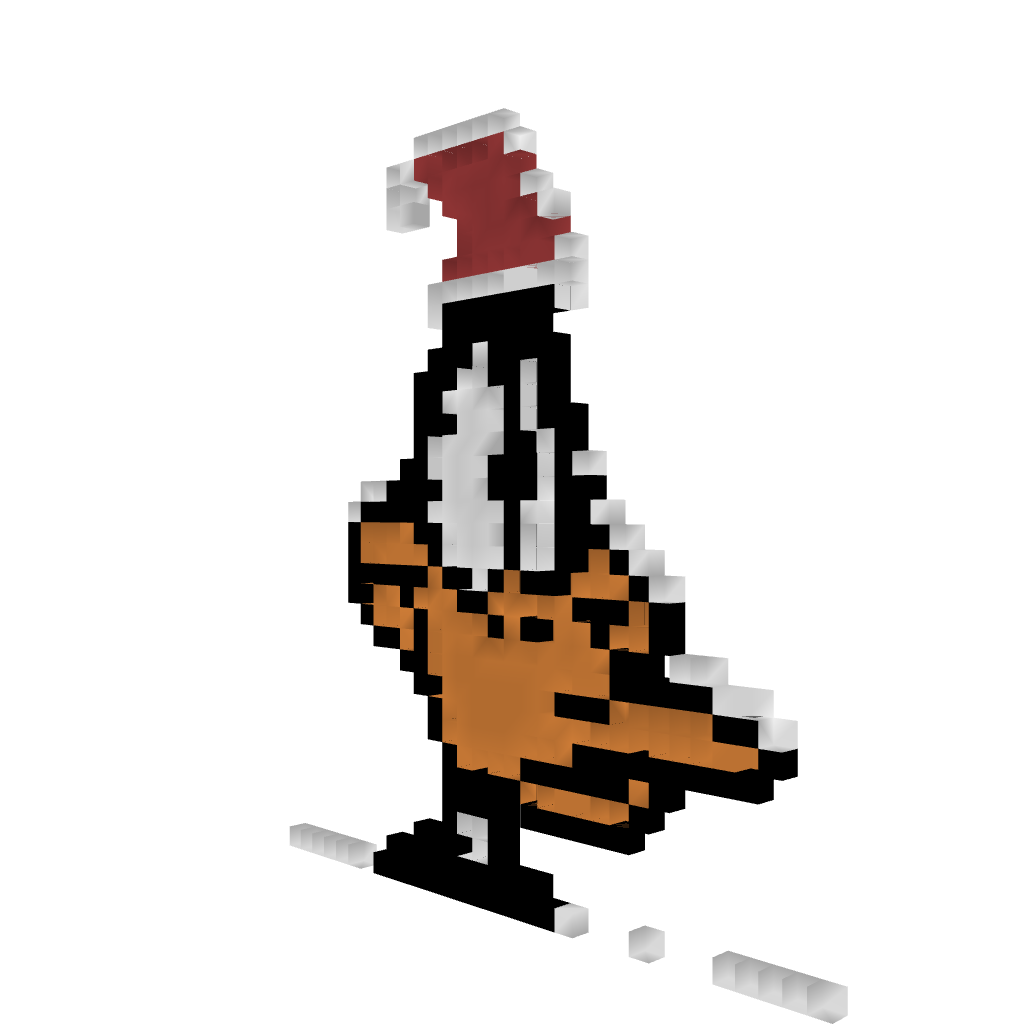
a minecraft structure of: Daffy Duck with christmas hat pixel art high quality